Question: I want to get tables from <URL> website with this code:
'''
from urllib.request import urlopen as uReq
from bs4 import BeautifulSoup as soup
my_url = 'https://www.flashscore.pl/pilka-nozna/'
uClient = uReq(my_url)
page_html = uClient.read()
uClient.close()
page_soup = soup(page_html, "html.parser")
containers = page_soup.find_all('table', {'class': 'soccer'})
print(len(containers))
'''
But when I try to check how much tables I get by 'print(len(containers))', I get 0.
Any solutions?
edit:

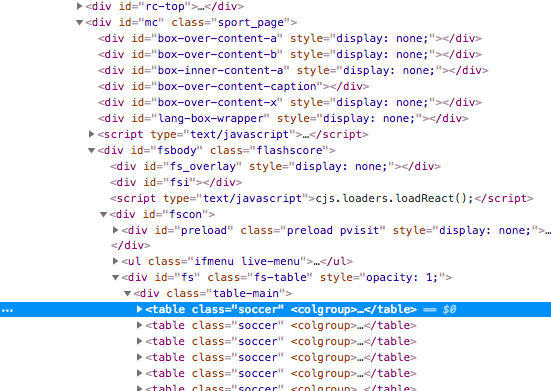
Answer: it's possible the page is dynamic. you can use <URL>, as I did here.
This resulted in 42 elements of table class="soccer"
'''
import bs4
from selenium import webdriver
url = 'https://www.flashscore.pl/pilka-nozna/'
browser = webdriver.Chrome('C:\chromedriver_win32\chromedriver.exe')
browser.get(url)
html = browser.page_source
soup = bs4.BeautifulSoup(html,'html.parser')
containers = soup.find_all('table', {'class': 'soccer'})
browser.close()
'''
'''
In [11]: print(len(containers))
42
'''